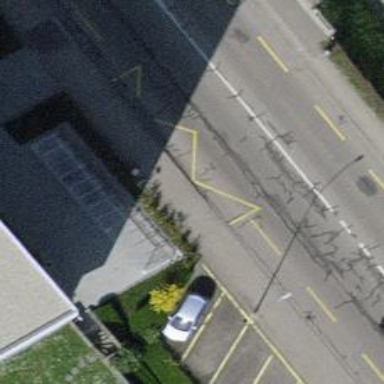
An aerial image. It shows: Bus stop with platform for public transport.